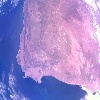
Label: land